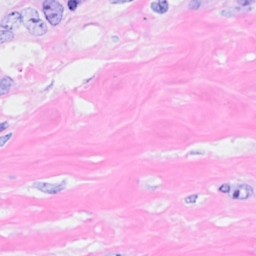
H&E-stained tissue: Breast